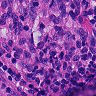
Metastatic tissue present: yes